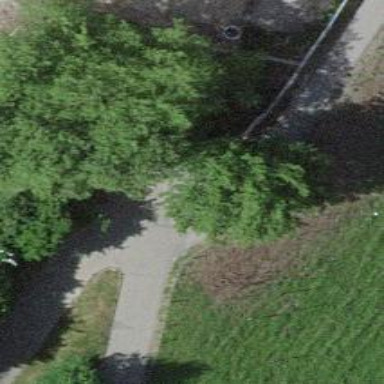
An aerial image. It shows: Bench for seating.